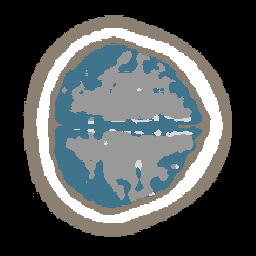
Label: no_lesion